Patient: sex M, age 59
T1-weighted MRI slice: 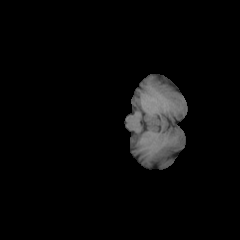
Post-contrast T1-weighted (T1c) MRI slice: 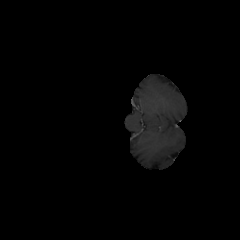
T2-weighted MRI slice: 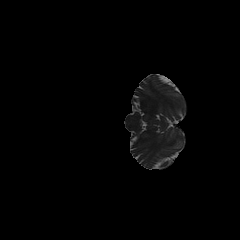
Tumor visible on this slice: no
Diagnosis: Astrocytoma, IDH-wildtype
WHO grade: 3